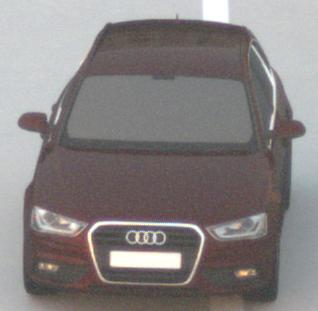
Make: Audi
Model: A4 Avant 1.8 TFSI
Detailed model: A4 (B8) Avant
Model produced from: 2012/02
Model produced until: 2015/04
Doors: 5
Color: red
Road condition: dry road
Daytime: sunrise or sunset
Contrast: medium contrast